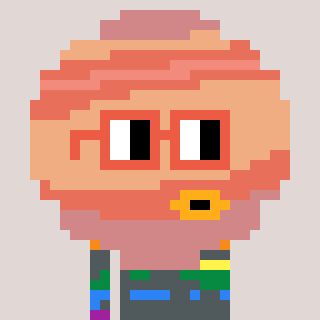
a pixel art character with square orange glasses, a jupiter-shaped head and a grayscale-colored body on a warm background